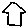
Label: house